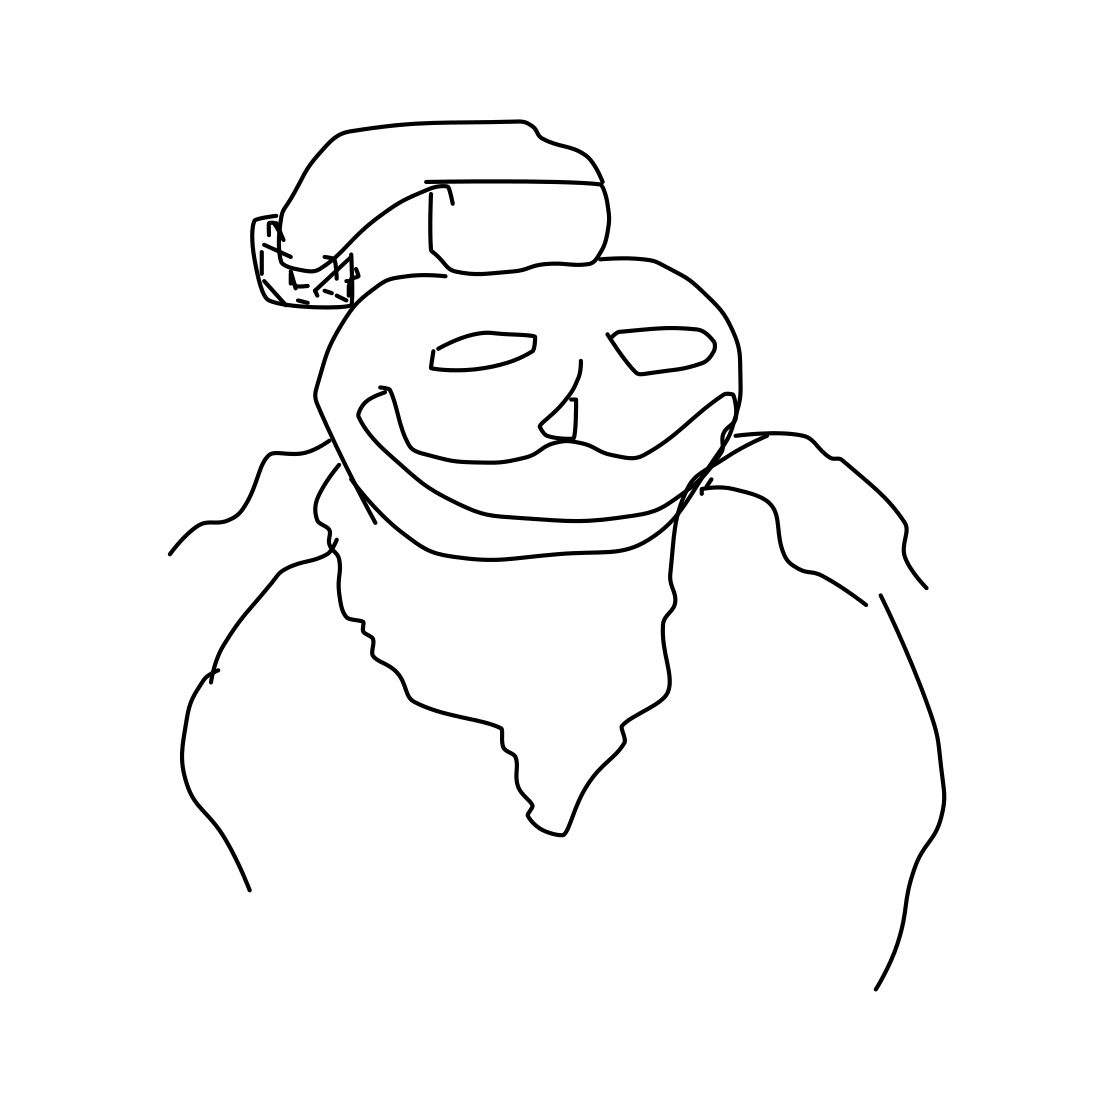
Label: santa claus